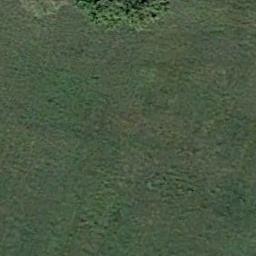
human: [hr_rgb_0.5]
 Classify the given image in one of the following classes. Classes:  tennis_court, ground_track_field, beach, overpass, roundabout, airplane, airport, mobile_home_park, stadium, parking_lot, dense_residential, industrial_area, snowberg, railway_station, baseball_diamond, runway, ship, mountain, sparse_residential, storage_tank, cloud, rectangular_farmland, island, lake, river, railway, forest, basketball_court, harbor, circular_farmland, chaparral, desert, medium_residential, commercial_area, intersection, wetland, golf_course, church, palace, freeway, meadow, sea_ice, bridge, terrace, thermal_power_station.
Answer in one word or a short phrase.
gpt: meadow